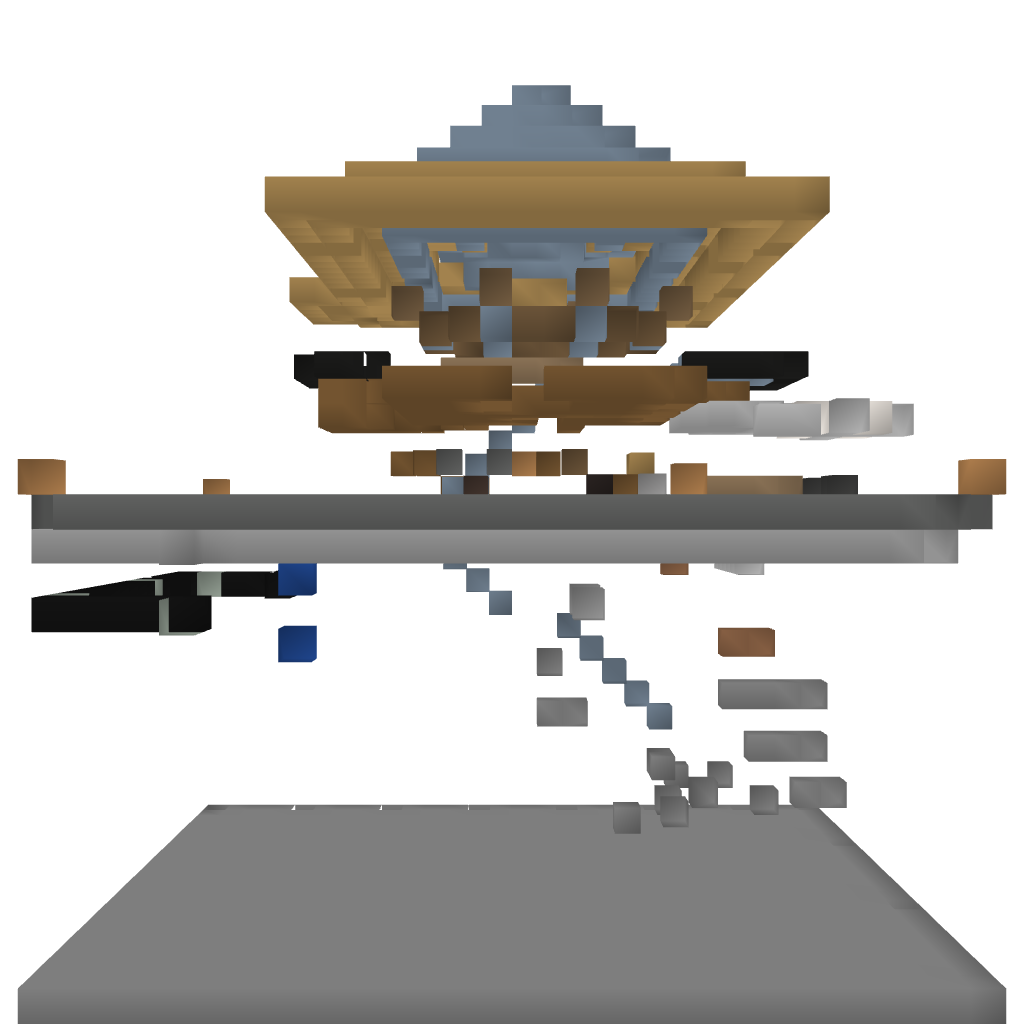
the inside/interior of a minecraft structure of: Modern Large Foresty House